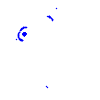
Particle: kaon